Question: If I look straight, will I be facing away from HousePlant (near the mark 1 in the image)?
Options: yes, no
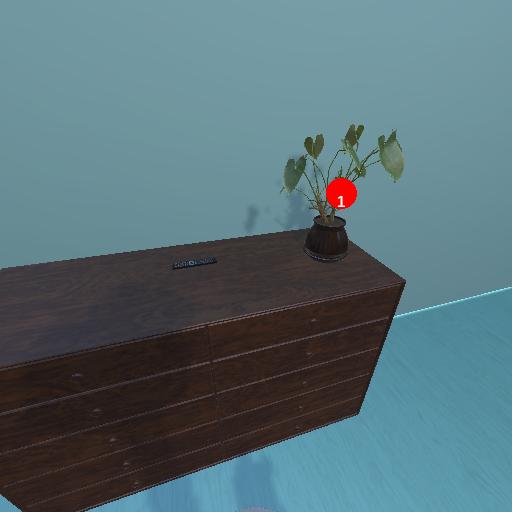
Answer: yes